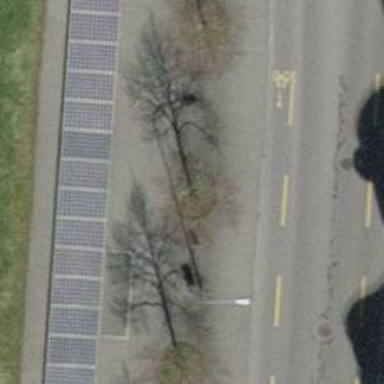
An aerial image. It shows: Beautiful avenue lined with broadleaved trees.